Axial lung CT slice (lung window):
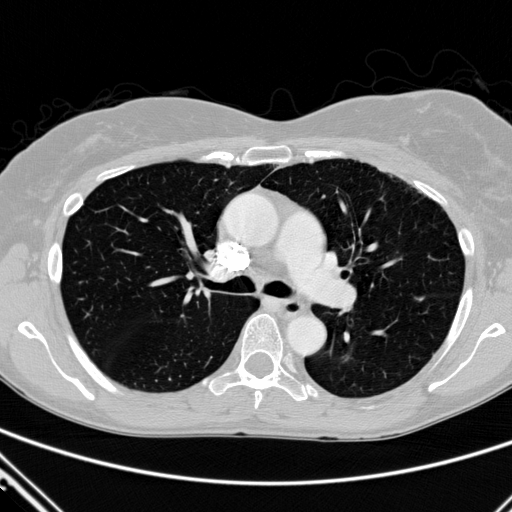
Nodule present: no